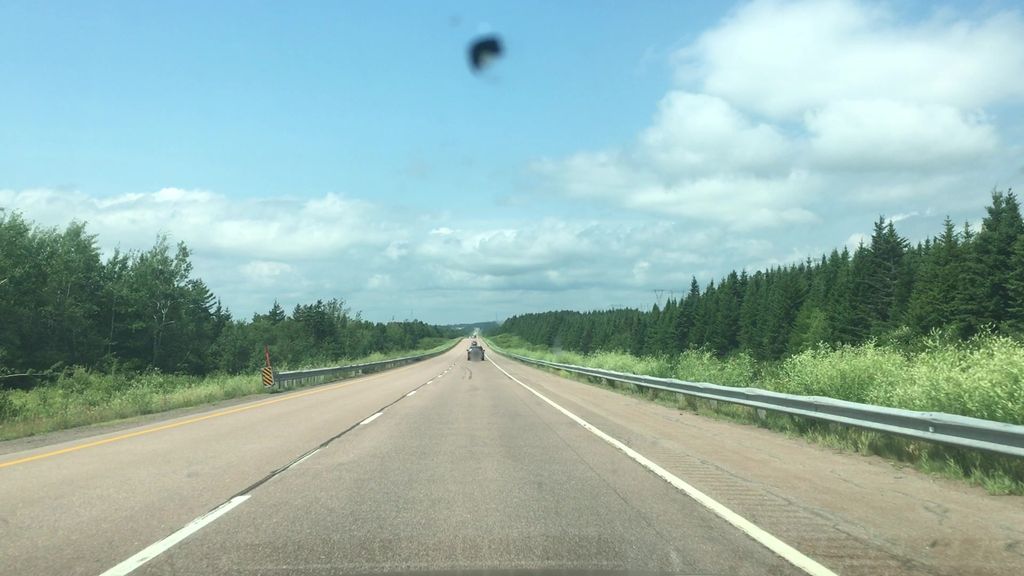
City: charlottetown